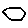
Label: hexagon